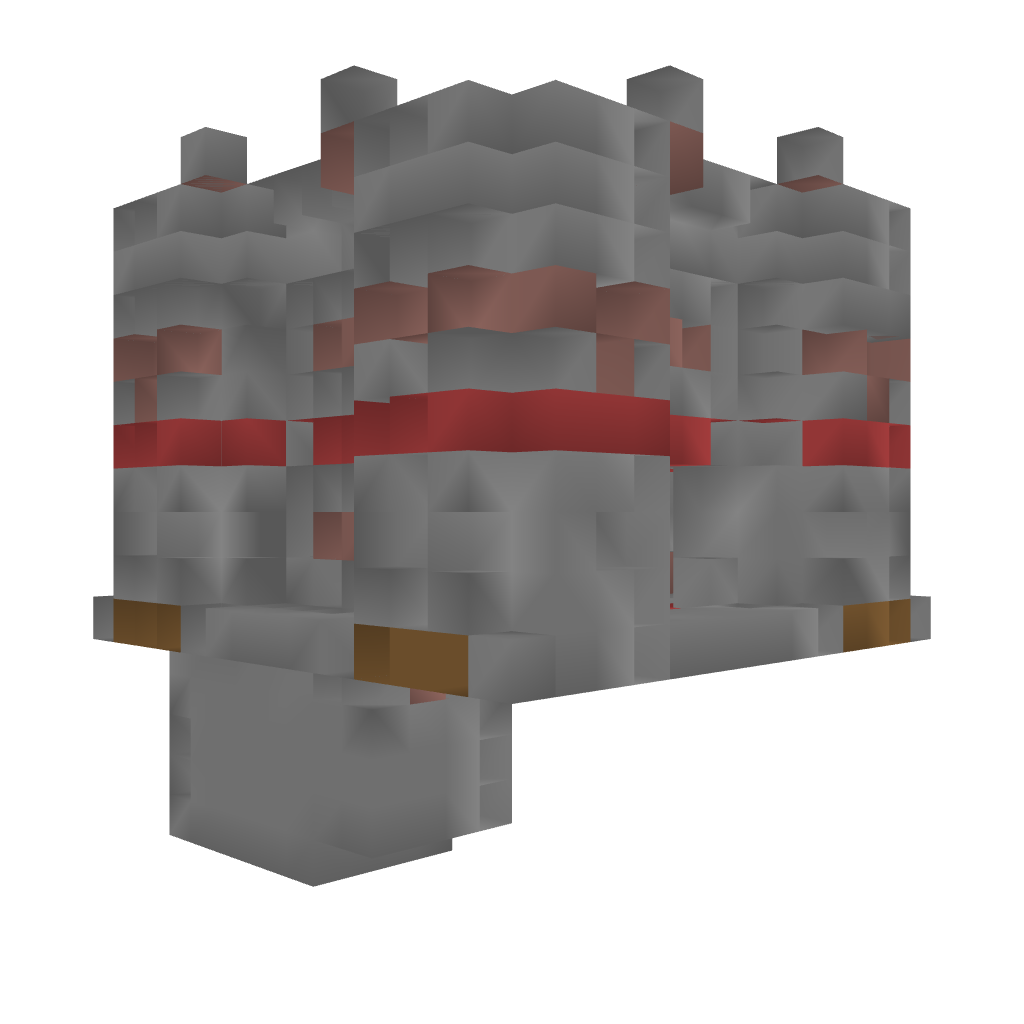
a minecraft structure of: PvP Tower [Red] 13 blocks high 1 line of red blocks in the middle of the structure